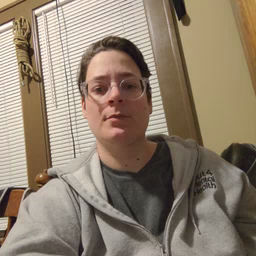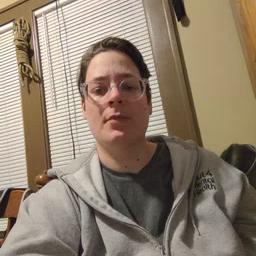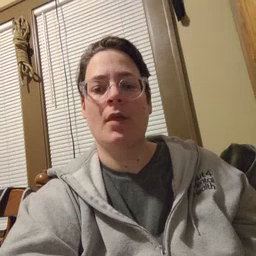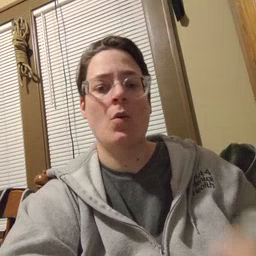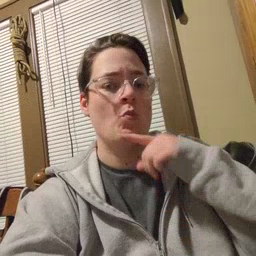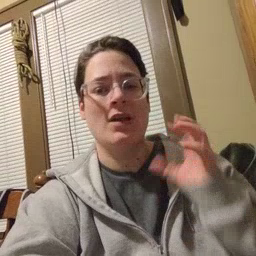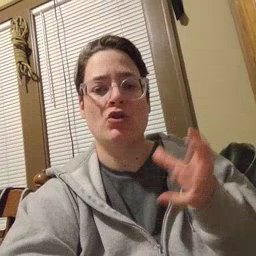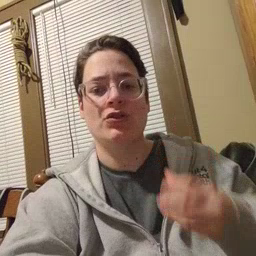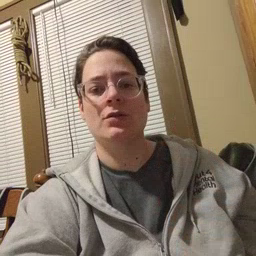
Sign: dryer